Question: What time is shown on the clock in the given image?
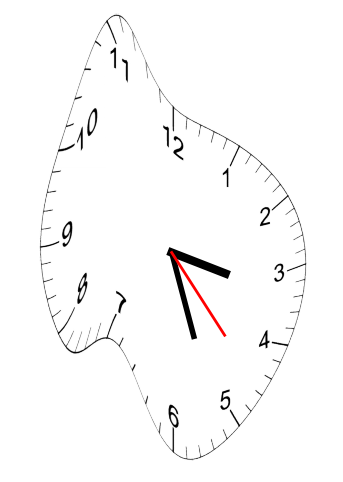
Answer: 03:26:23